Field crop: maize
Growth stage: 2
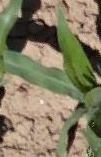
Species: maize